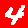
Digit: 4